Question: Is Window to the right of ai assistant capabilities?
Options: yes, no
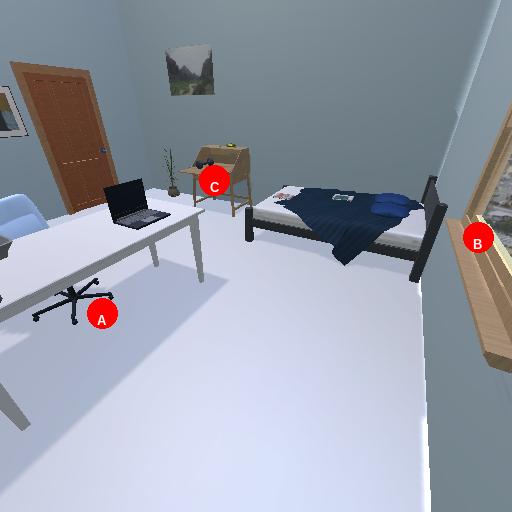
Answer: yes